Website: apple
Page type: review-order
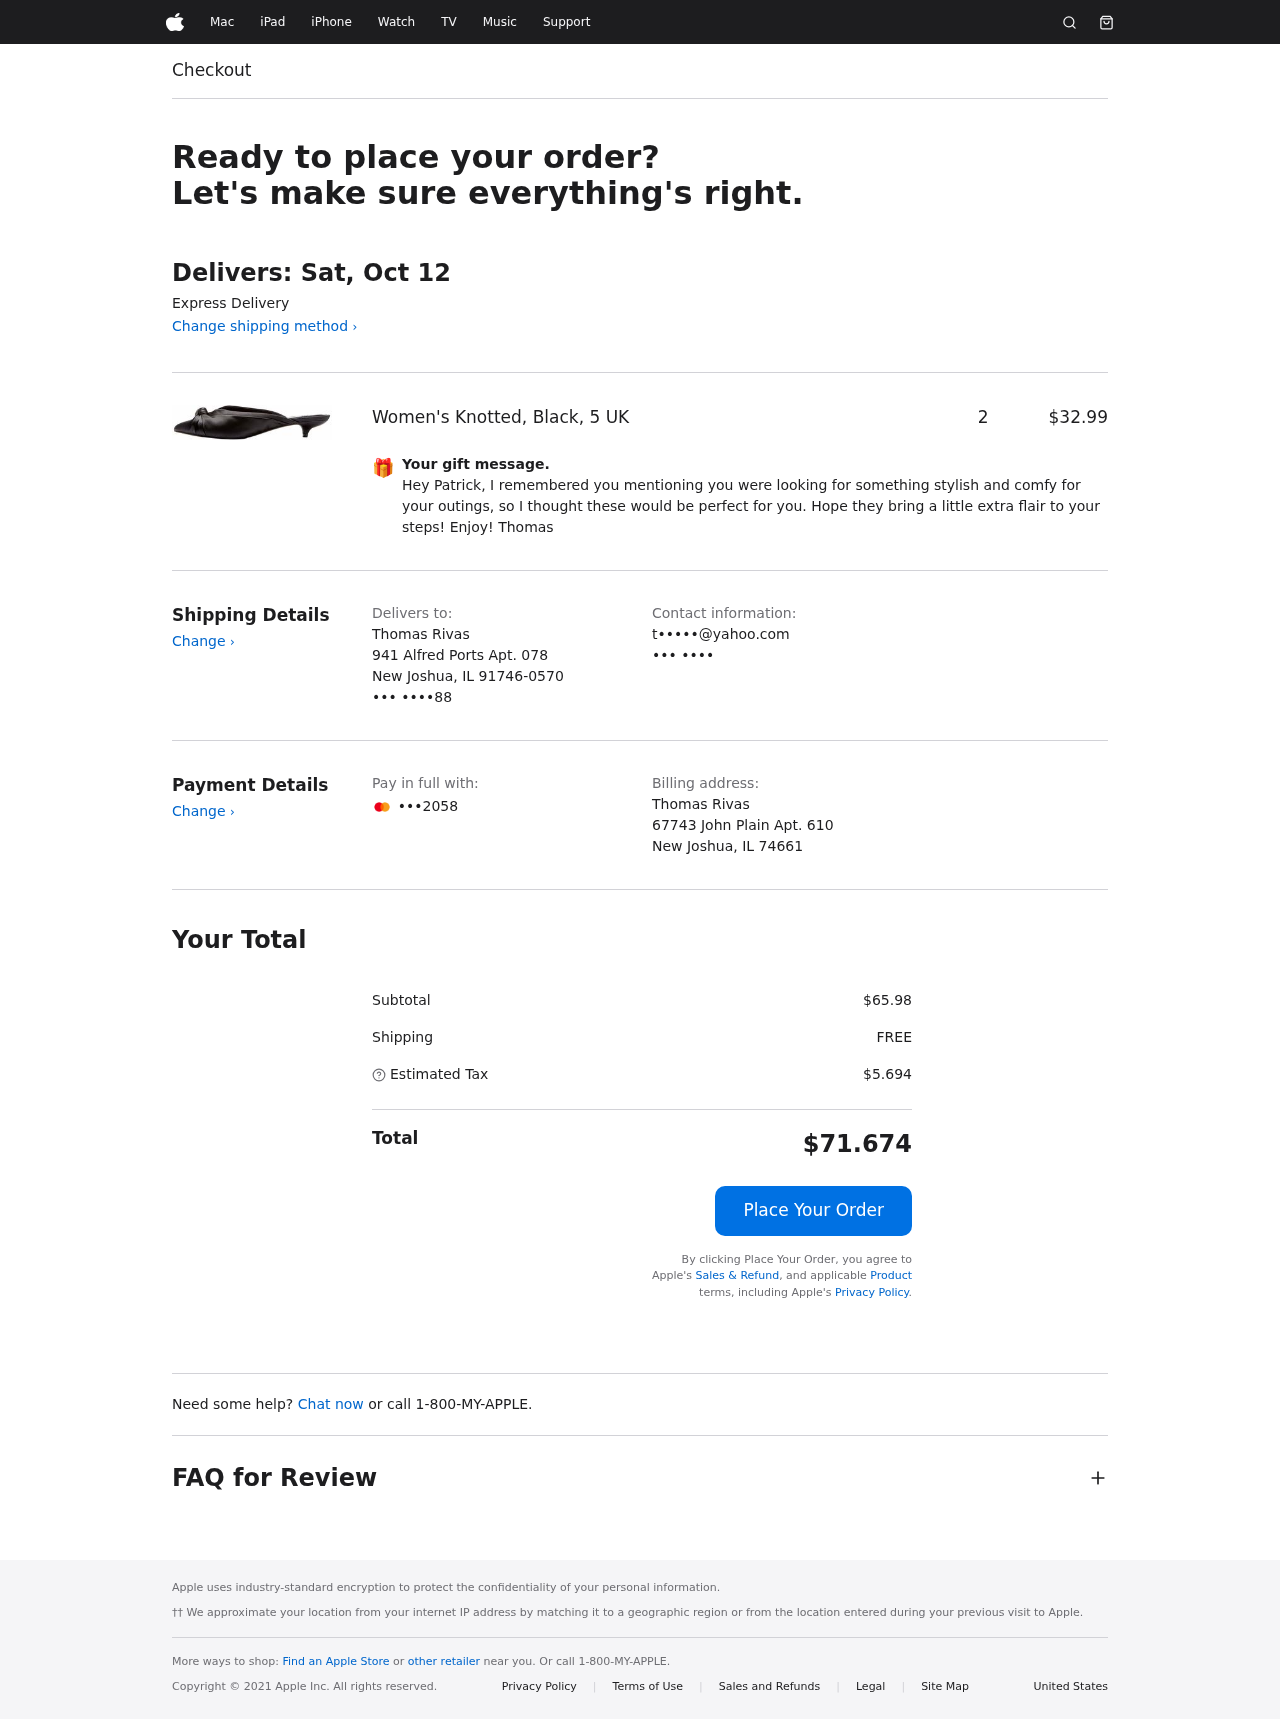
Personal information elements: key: PII_CARD_LAST4
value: •••2058
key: PII_CITY
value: New Joshua
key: PII_EMAIL
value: t•••••@yahoo.com
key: PII_FULLNAME
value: Thomas Rivas
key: PII_GIFT_MESSAGE
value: Hey Patrick, I remembered you mentioning you were looking for something stylish and comfy for your outings, so I thought these would be perfect for you. Hope they bring a little extra flair to your steps! Enjoy! Thomas
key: PII_PHONE
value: ••• ••••88
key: PII_PHONE_ALT
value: ••• ••••
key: PII_POSTCODE2
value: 74661
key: PII_POSTCODE_FULL
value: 91746-0570
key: PII_STATE_ABBR
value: IL
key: PII_STREET
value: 941 Alfred Ports Apt. 078
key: PII_STREET2
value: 67743 John Plain Apt. 610
Product elements: key: PRODUCT1_NAME
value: Women's Knotted, Black, 5 UK
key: PRODUCT1_PRICE
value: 32.99
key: PRODUCT1_QUANTITY
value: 2
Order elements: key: ORDER_DELIVERY_DATE
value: Delivers: Sat, Oct 12
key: ORDER_SUBTOTAL
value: $65.98
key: ORDER_SHIPPING_COST
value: FREE
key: ORDER_TAX
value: $5.694
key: ORDER_TOTAL
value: $71.674